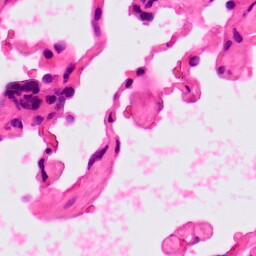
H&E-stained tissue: Lung